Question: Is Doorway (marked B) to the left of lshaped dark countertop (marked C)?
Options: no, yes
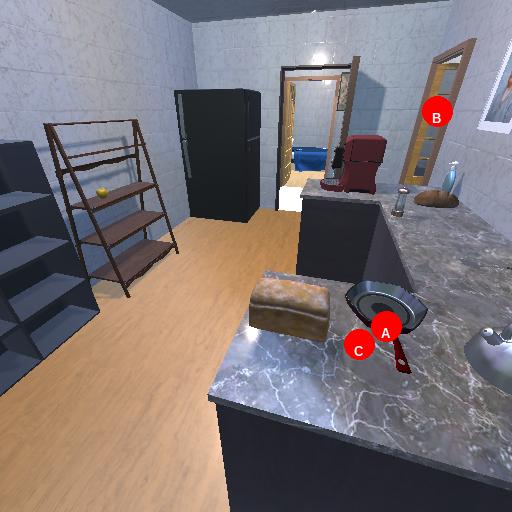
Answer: no